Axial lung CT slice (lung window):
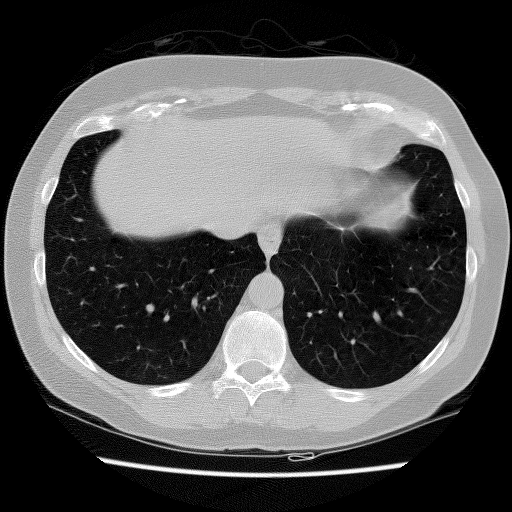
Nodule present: no